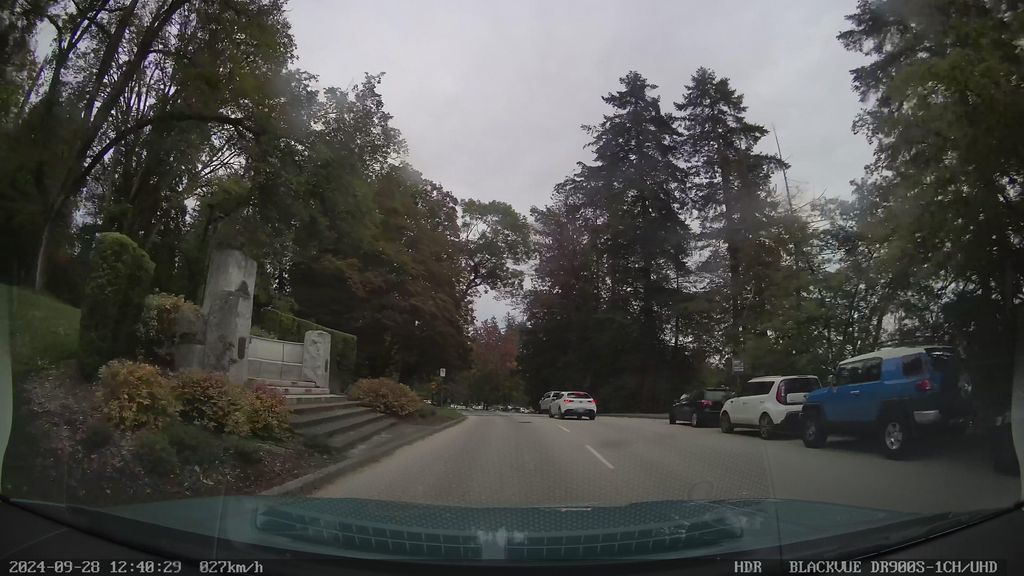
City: vancouver